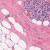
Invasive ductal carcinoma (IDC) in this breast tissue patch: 0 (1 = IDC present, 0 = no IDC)